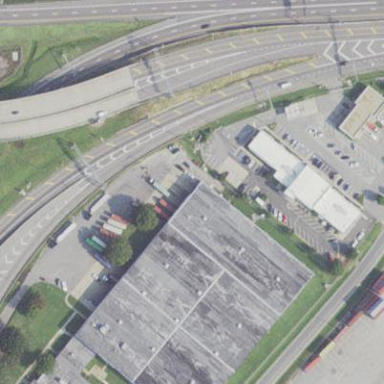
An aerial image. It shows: Industrial building.